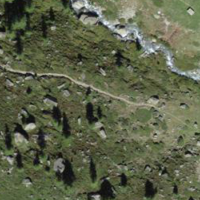
EUNIS habitat code: 26
Species observed at this site:
Podisma pedestris